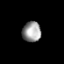
Tissue: prostate
Cell type: T cells
Senescence score: 0.7005
Nuclear area (px): 371
Mean DAPI intensity: 153.655